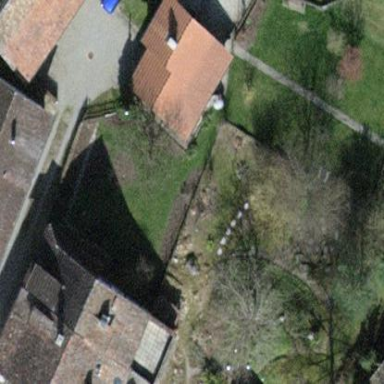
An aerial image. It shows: Hut.